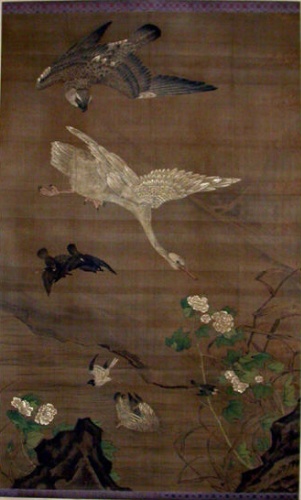
Date: late 17th century
Object type: Hanging scroll
Classification: Paintings
Medium: Hanging scroll; ink and color on silk
Culture: Japan
Period: Edo period (1615–1868)
Dimensions: 64 9/16 x 40 11/16 in. (164 x 103.4 cm)
Department: Asian Art
Credit line: Gift of Edward B. Bruce, 1922
Accession year: 1922
Repository: Metropolitan Museum of Art, New York, NY
Tags: Ducks|Eagles|Swans